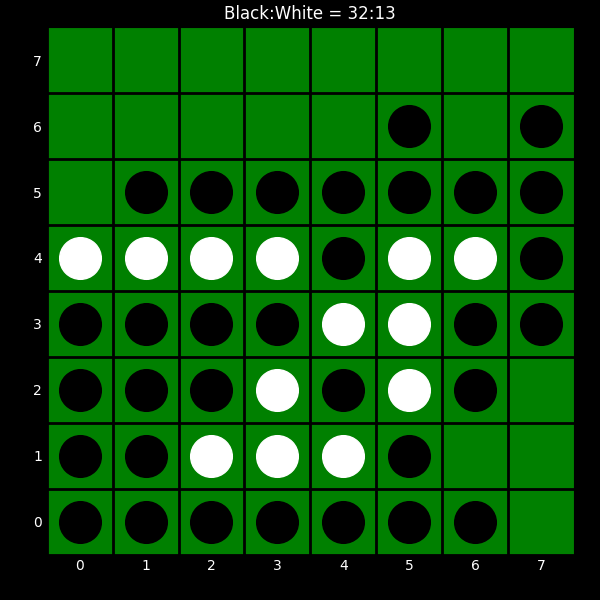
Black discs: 32
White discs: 13